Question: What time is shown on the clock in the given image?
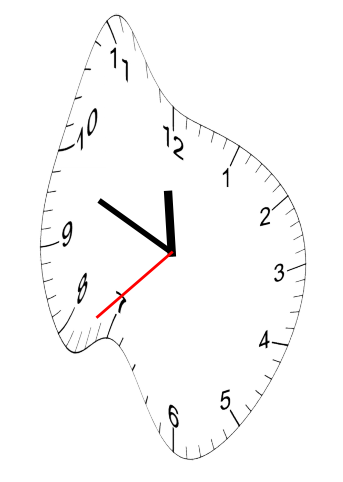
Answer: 11:48:38